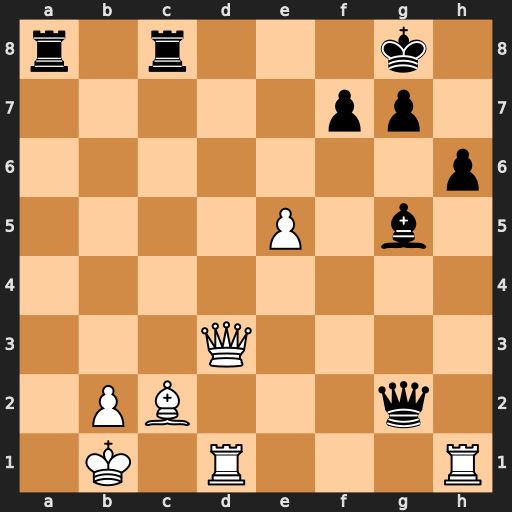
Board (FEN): r1r3k1/5pp1/7p/4P1b1/8/3Q4/1PB3q1/1K1R3R
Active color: w
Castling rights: -
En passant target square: -
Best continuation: Qh7+ Kf8 Be4 Qxe4+ Qxe4